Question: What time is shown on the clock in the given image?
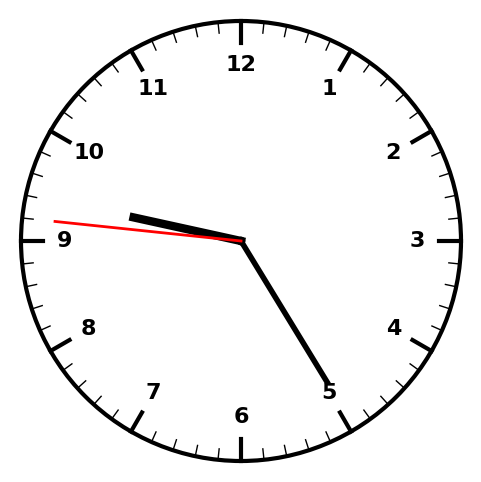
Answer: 09:24:46